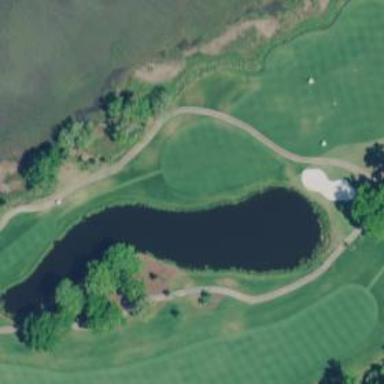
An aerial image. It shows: Picturesque scene of golf course with lateral water hazard.